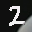
Label: 2